Question: I'm using a container view controller to add a subview to my current view controller after 3 seconds:
'''
- (void)viewDidLoad
{
[super viewDidLoad];
// Do any additional setup after loading the view, typically from a nib.
self.view.backgroundColor = [UIColor greenColor];
[self performSelector:@selector(open) withObject:nil afterDelay:3.0];
}
-(void)open{
ViewController2 *test = [[ViewController2 alloc] init];
test.view.backgroundColor = [UIColor redColor];
[self addChildViewController:test];
[self.view addSubview:test.view];
}
'''
ViewController2 is a simple view with just this on the init:
'''
self.view.autoresizingMask = UIViewAutoresizingFlexibleHeight | UIViewAutoresizingFlexibleWidth;
'''
Here is the thing, if I open in portrait the second view and I rotate to landscape, the red color fills the screen, but if I open the second view from landscape, this happens:

Any clues?
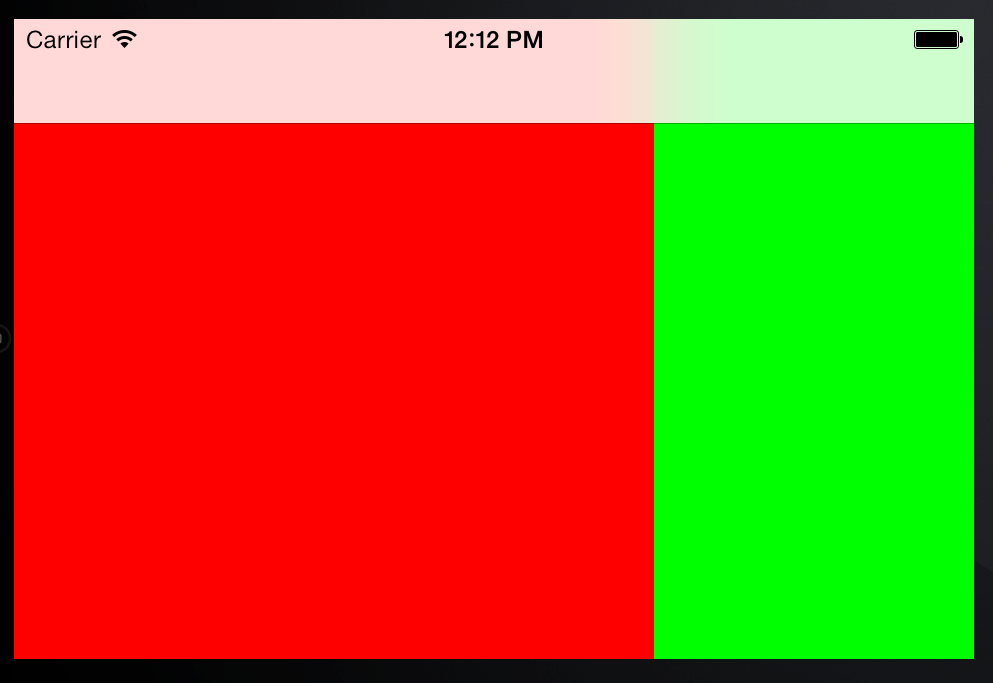
Answer: Just need to set the frame. The view interface when is open takes the size of the view you projected.
'''
-(void)open{
ViewController2 *test = [[ViewController2 alloc] init];
test.view.backgroundColor = [UIColor redColor];
test.view.frame = self.view.bounds;
[self addChildViewController:test];
[self.view addSubview:test.view];
}
'''
As a suggestion: start to learn autolayout!